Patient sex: M
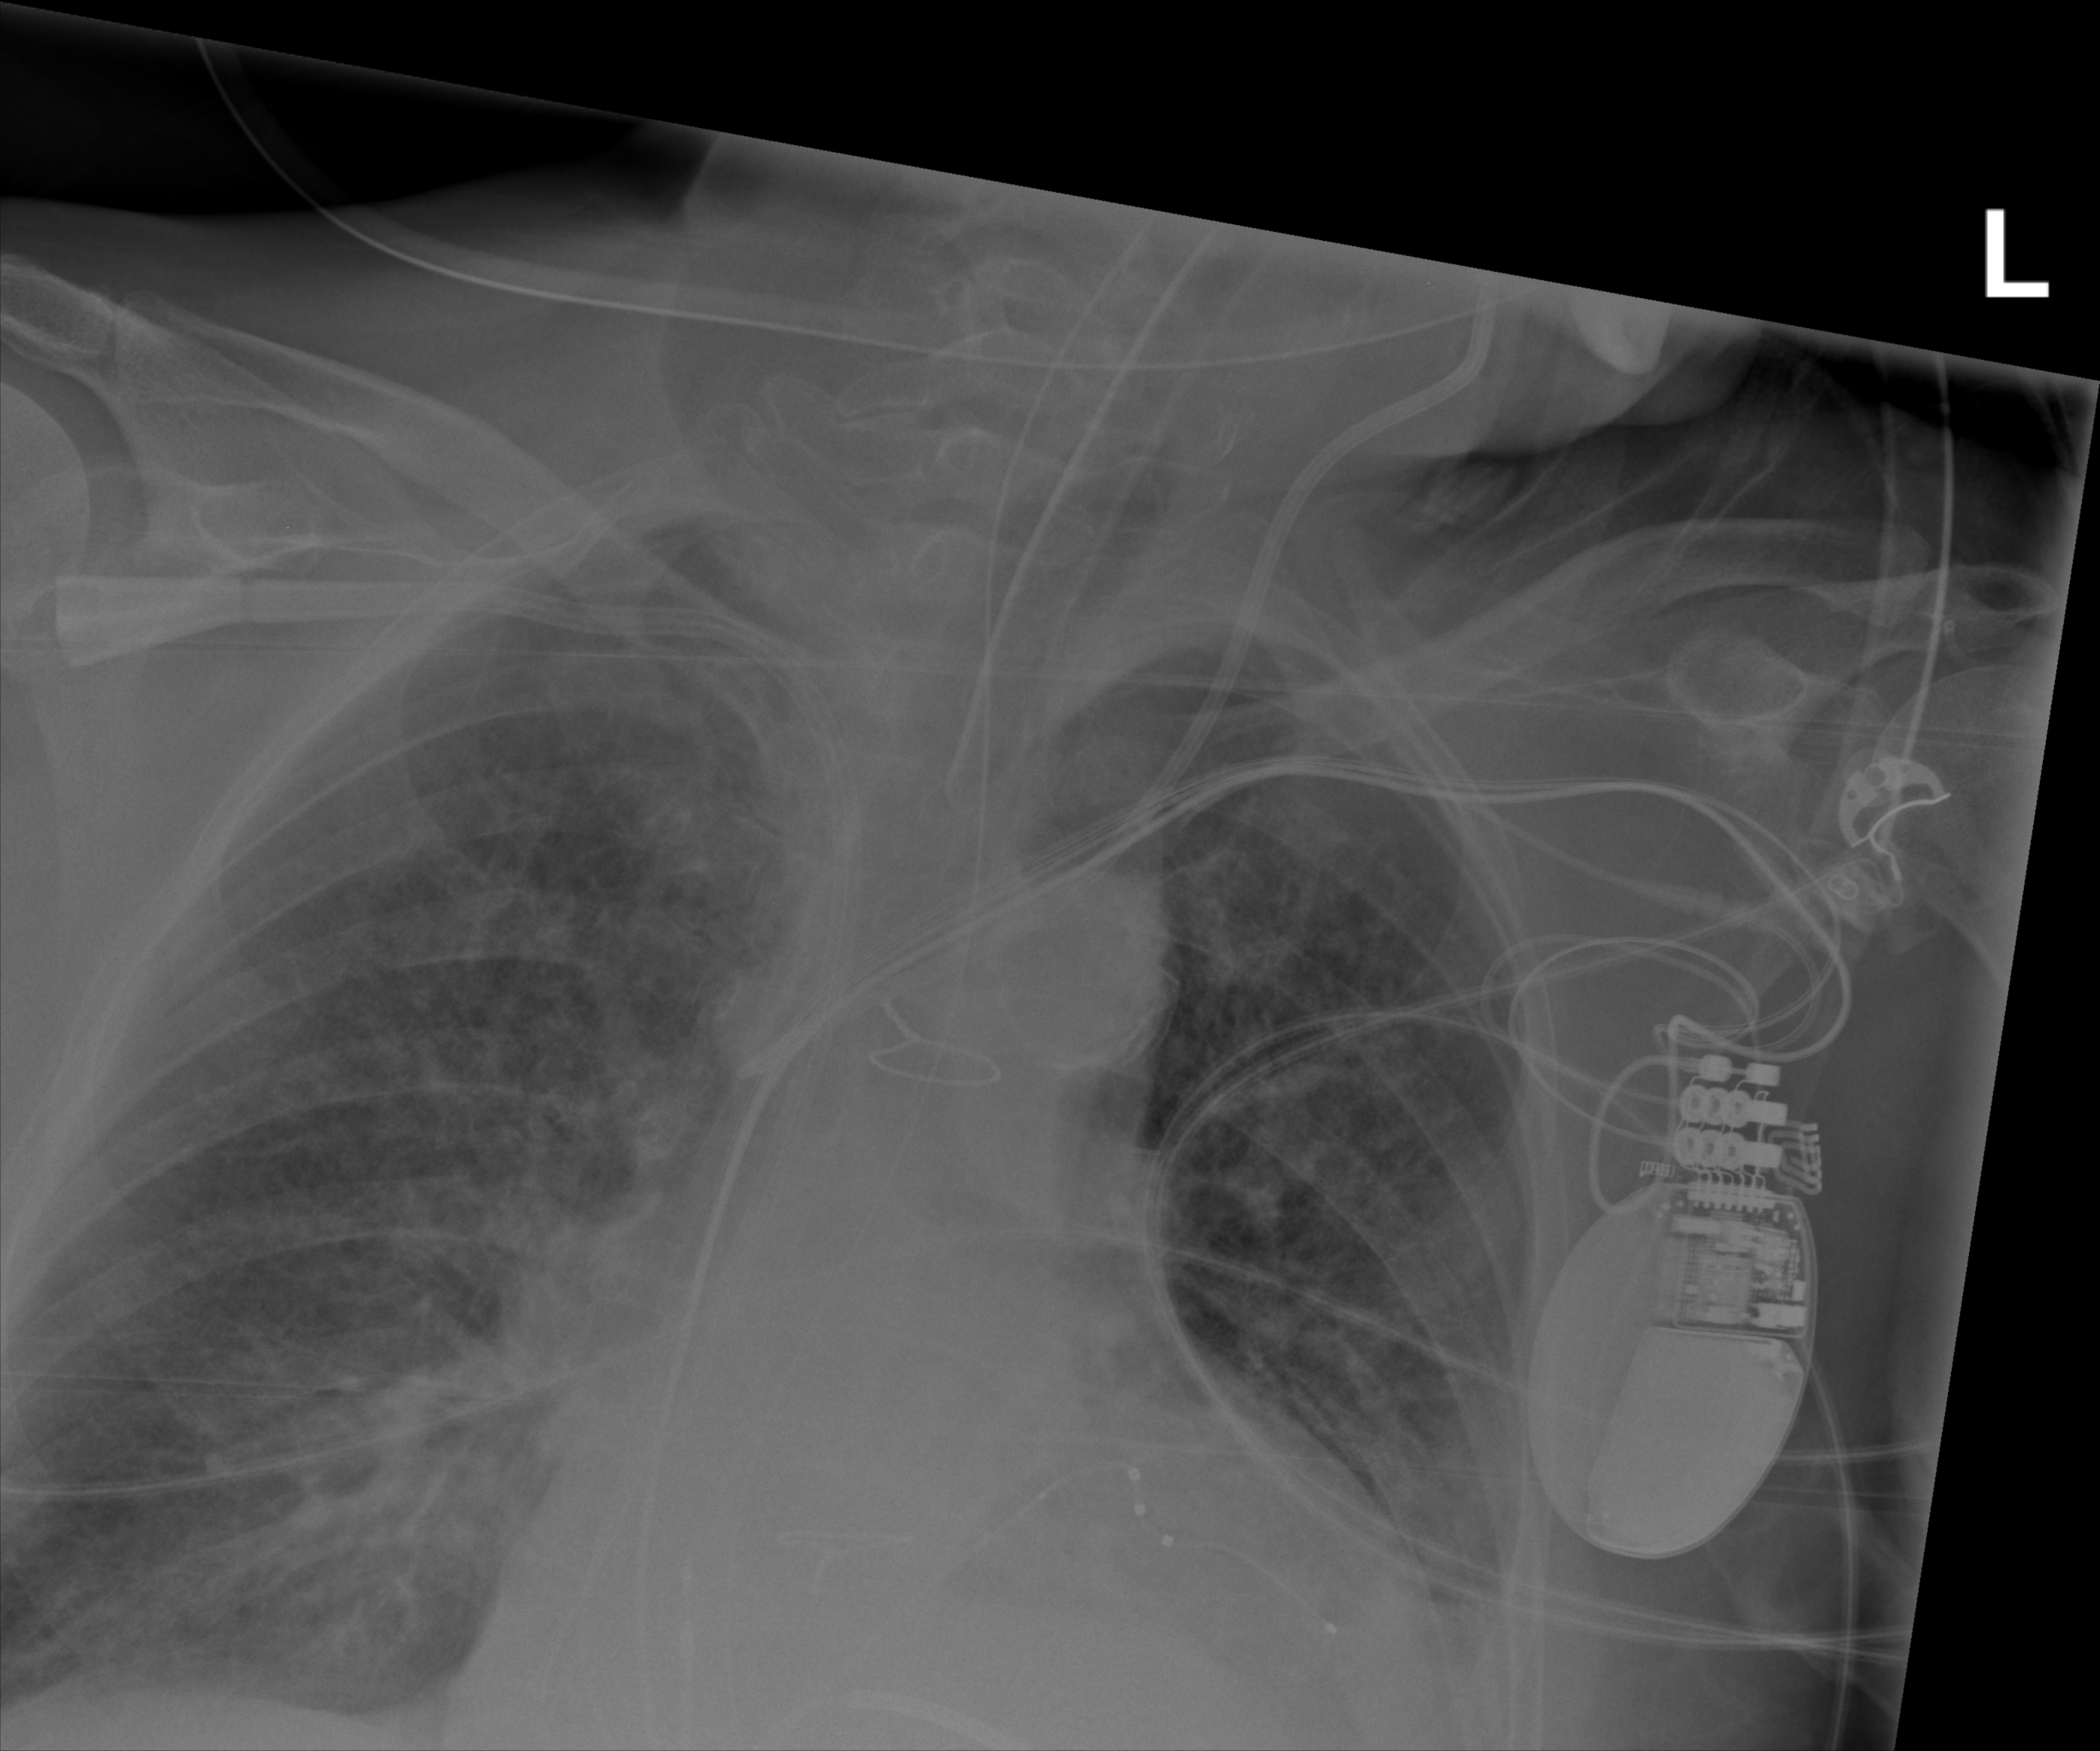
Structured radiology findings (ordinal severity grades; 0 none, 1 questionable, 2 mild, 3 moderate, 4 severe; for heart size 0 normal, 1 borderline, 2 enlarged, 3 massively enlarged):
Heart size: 2
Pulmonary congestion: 2
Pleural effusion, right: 0
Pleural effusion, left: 2
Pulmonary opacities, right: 0
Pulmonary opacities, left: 0
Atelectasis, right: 2
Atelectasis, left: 2